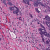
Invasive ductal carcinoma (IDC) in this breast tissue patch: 0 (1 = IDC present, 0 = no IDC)